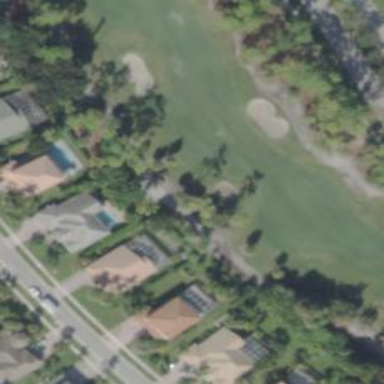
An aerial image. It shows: View of golf hole.